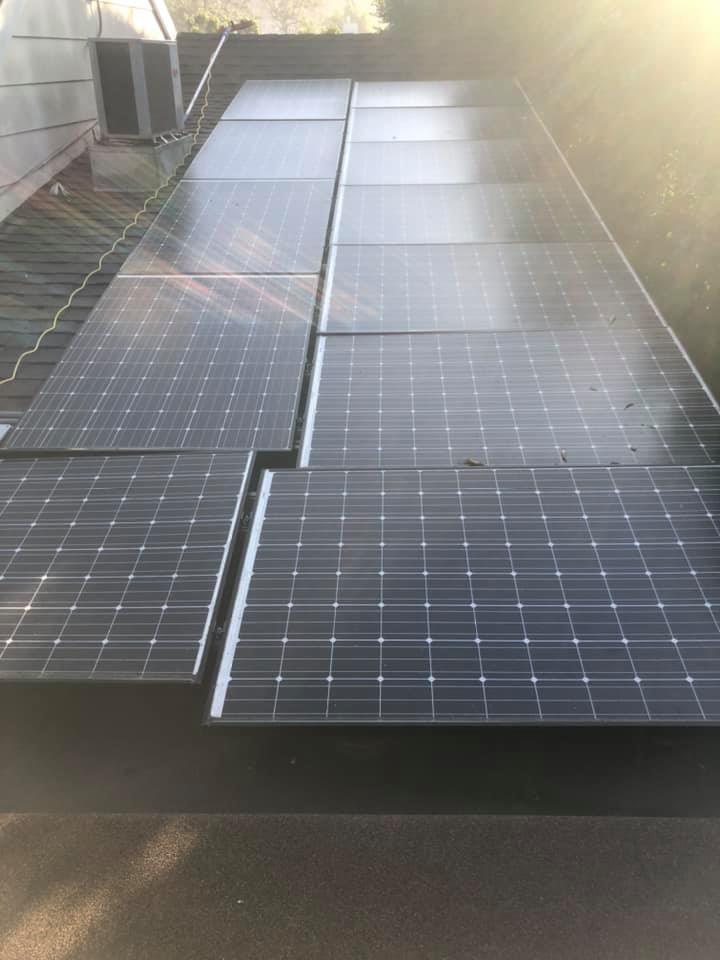
Label: Dusty